Question: I worked to automate all the creation and setup of an Azure DevOps project from a PowerShell script using the Azure DevOps REST 6.0 API.
I have ONLY ONE step left for the configuration to be fully automated ... This is the activation of the Continuous deployment trigger in the definition of a release pipeline ...

Is this a step that can be automated? Is there a way with the API?
Thank you for your answer
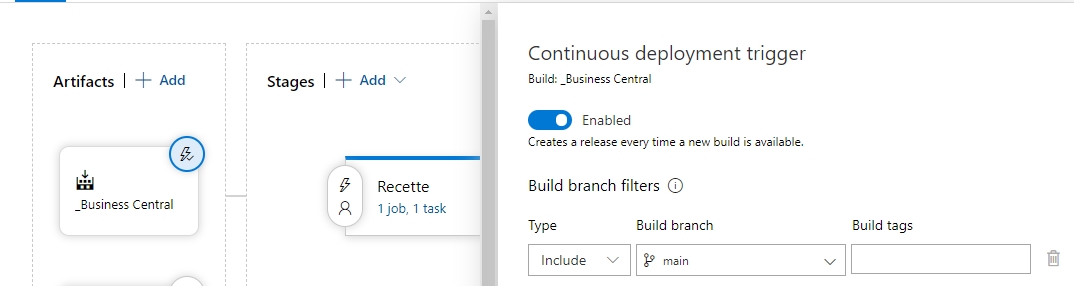
Answer: If you look at the history tab after enabling continuous deployment via the UI, you will see the JSON you need to provide:
'''
"triggers": [
{
"triggerType": 1,
"triggerConditions": null,
"artifactAlias": "_MyArtifact"
}
],
'''
With a branch filter:
'''
"triggers": [
{
"artifactAlias": "_MyArtifact",
"triggerConditions": [
{
"sourceBranch": "main",
"tags": [],
"tagFilter": null,
"useBuildDefinitionBranch": false,
"createReleaseOnBuildTagging": false
}
],
"triggerType": "artifactSource"
}
],
'''